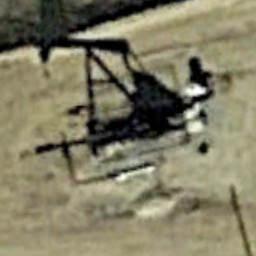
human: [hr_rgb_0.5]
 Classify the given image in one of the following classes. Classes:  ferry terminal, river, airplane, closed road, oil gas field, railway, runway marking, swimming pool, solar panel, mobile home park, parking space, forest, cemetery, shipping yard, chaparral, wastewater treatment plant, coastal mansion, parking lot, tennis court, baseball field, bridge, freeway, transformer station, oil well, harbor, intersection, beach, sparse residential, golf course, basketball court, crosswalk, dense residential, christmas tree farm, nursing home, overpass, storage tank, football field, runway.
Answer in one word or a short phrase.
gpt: oil well